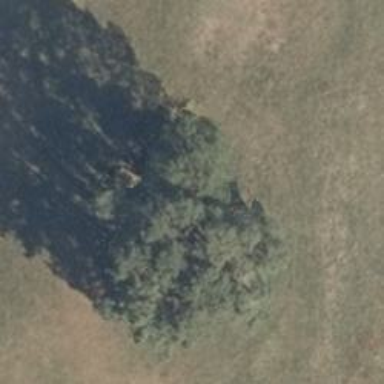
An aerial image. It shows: Evergreen tree with needle-leaved leaves.